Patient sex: M
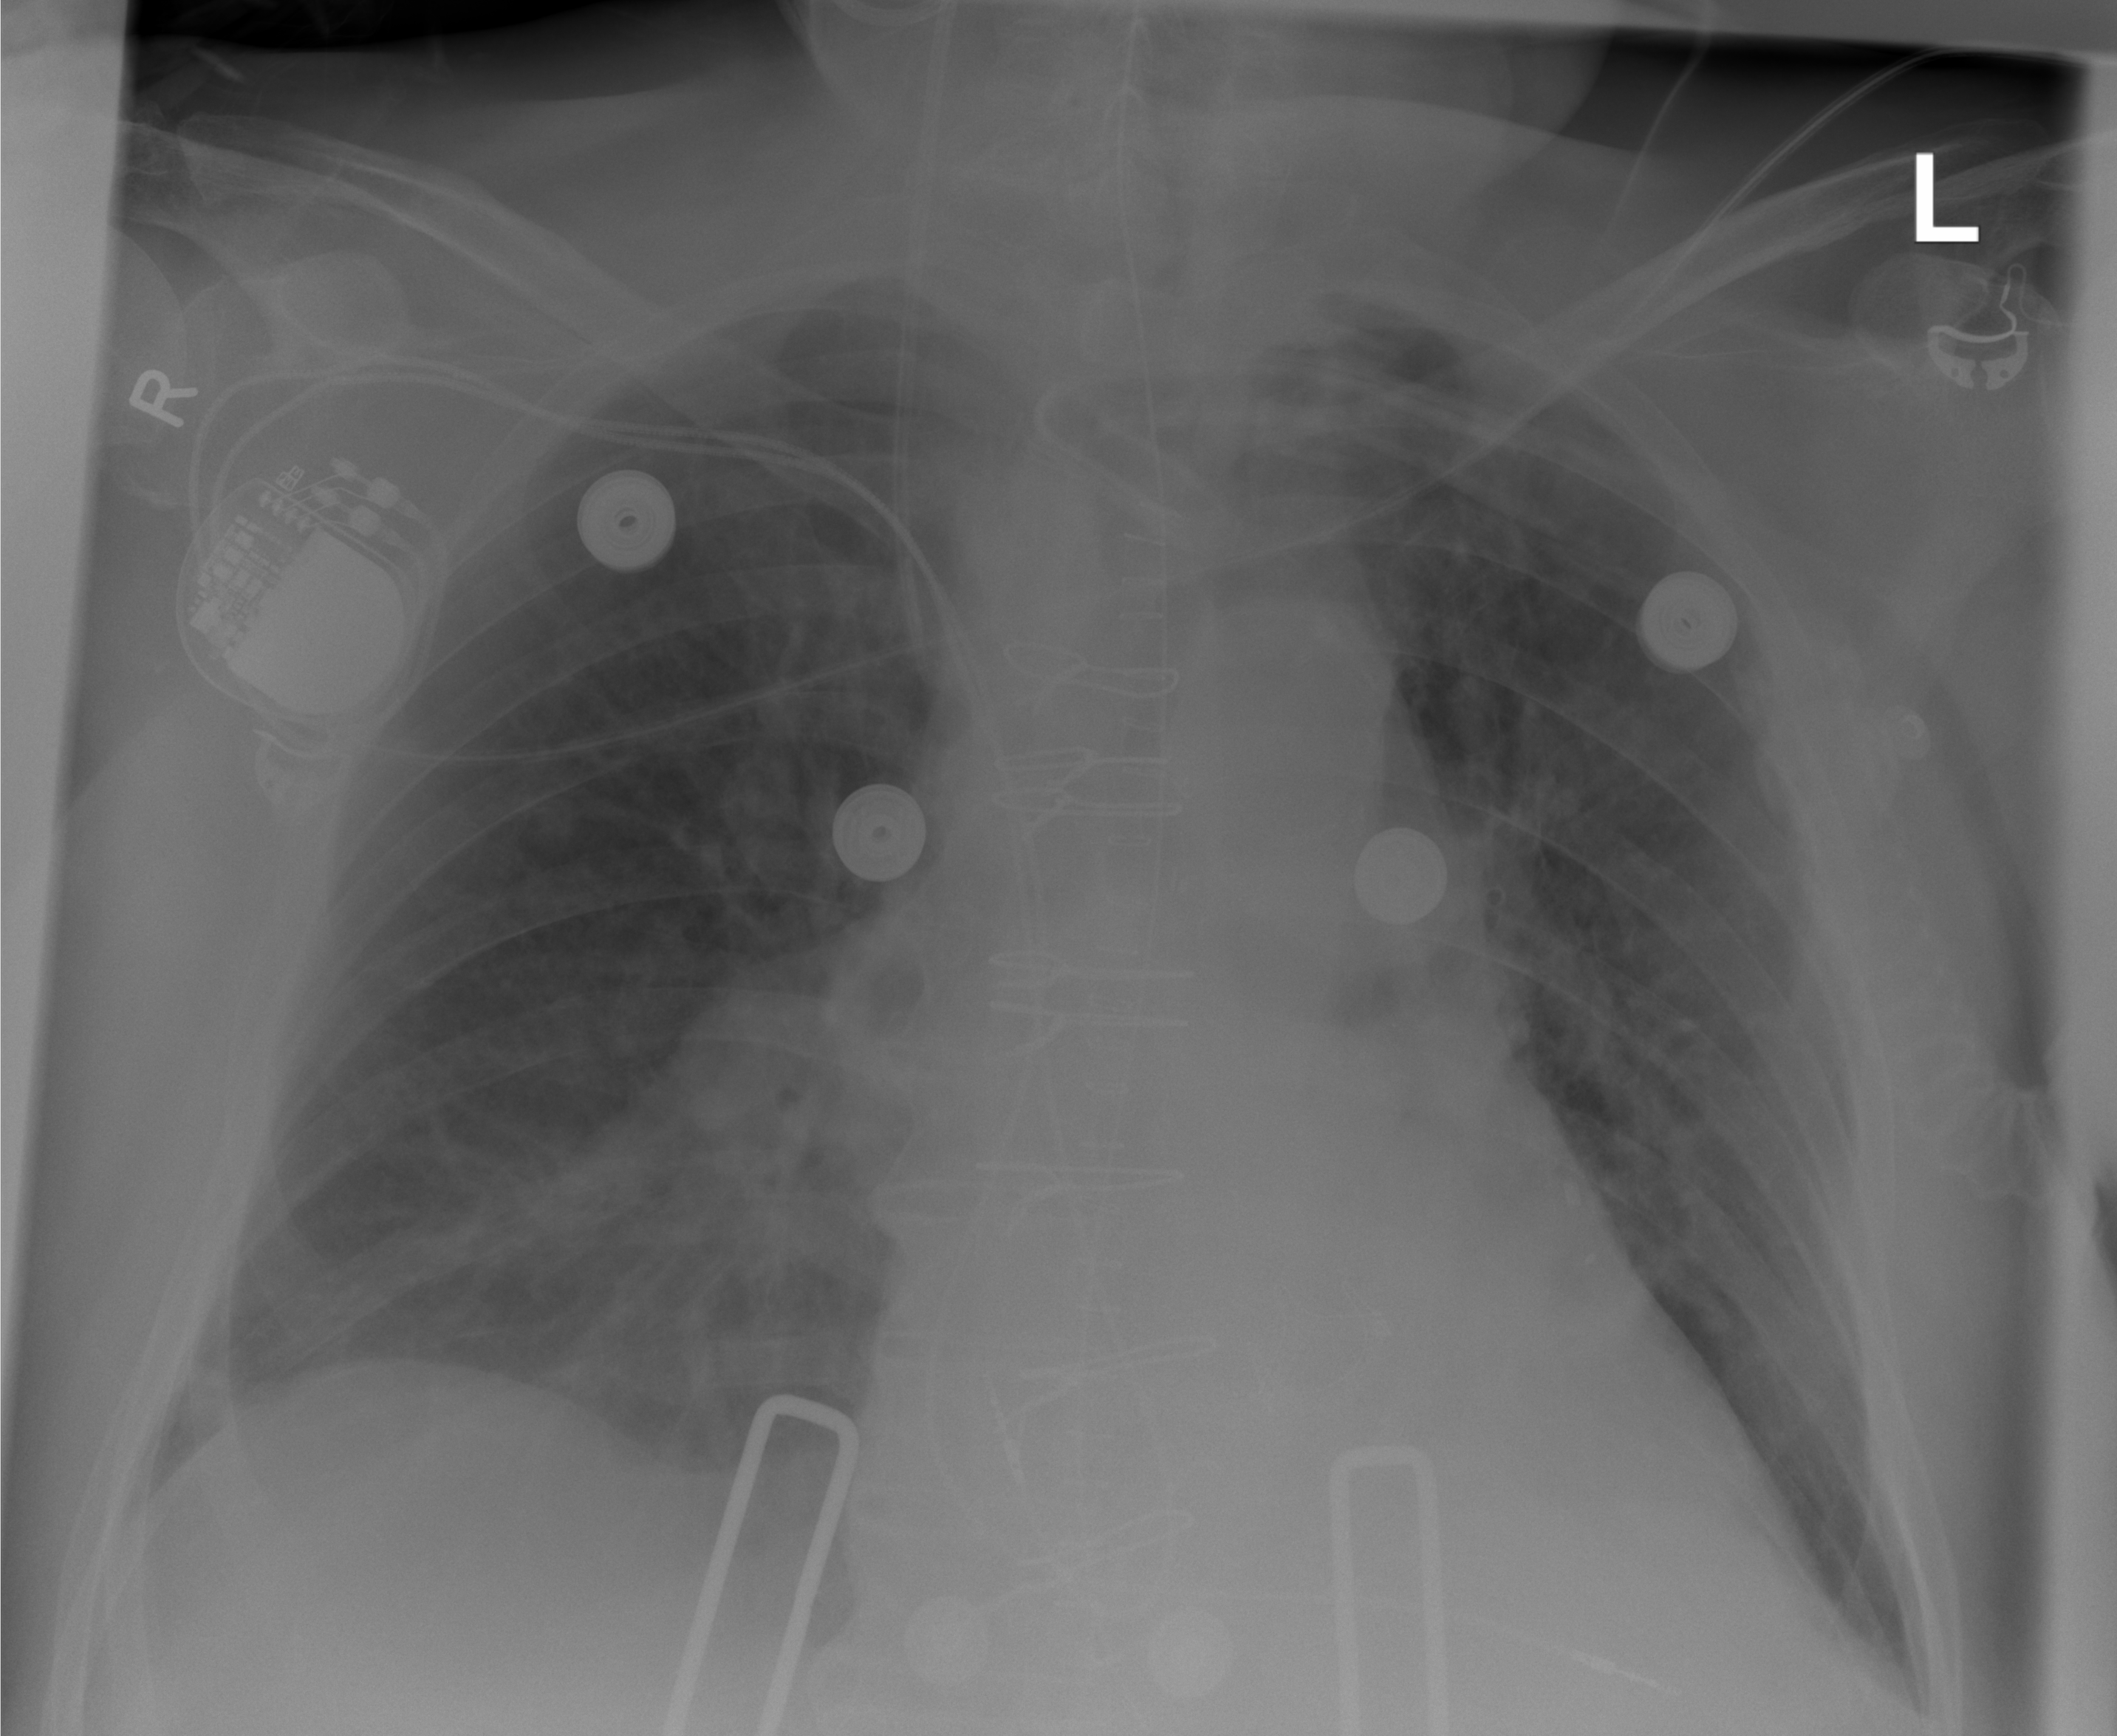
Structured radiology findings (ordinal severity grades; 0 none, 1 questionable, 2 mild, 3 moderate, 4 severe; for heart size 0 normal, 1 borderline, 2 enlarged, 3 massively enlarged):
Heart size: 2
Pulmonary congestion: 2
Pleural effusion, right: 0
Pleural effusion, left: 0
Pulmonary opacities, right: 1
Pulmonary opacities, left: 0
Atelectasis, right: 2
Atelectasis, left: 0